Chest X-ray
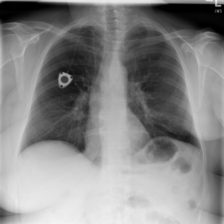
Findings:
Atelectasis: negative
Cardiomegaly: negative
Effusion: negative
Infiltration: negative
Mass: negative
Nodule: negative
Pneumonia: negative
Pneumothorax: negative
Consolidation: negative
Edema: negative
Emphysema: negative
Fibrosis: negative
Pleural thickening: negative
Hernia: negative